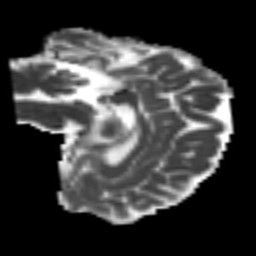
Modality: MD
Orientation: sagittal
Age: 62
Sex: female
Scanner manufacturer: siemens
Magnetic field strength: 3 T
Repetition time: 4.987 s
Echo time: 0.0792 s